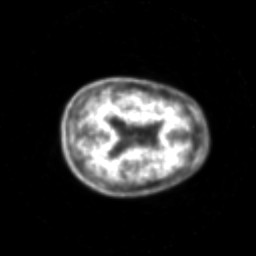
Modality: PET
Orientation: axial
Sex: male
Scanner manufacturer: siemens